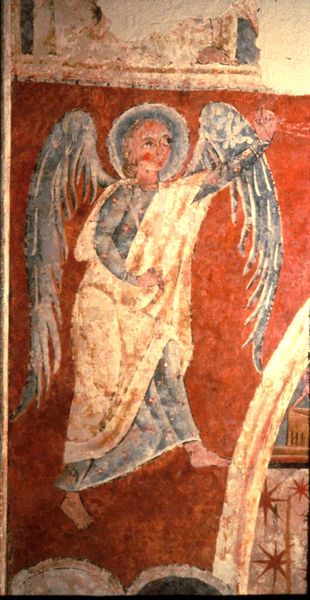
Titel: Wandmalerei aus Sant Pau de Casserres
Künstler: Meister von Llucà
Institution: Solsona, Museu Diocesà i Comarcal
Schlagwörter: blau, flügel, gemälde, hand, weiß, gelb, ausschnitt, grau, rot, malerei, wand, kirche, gewand, engel, füße, bogen, mauer, wandgemälde, sterne, faust, rom, heiligenschein, mittelalter, romanik, gehend, schreitend, fröhlich, fresko, gothik, katakombe, flügek, verkündung, segenshand, zeigend, 12. jh., wnadgemälde